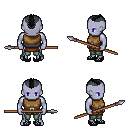
a pixel art fantasy rpg character, male body template, dark elf, purple skin, leather chest armor, teal pants, black short mohawk hairstyle, ghillies, spear, four views (front, back, left, right), 2x2 character sprite sheet, small pixel art, hard edges, no anti-aliasing